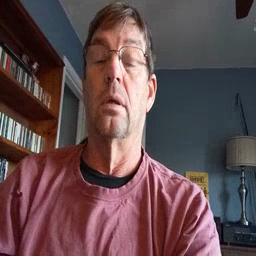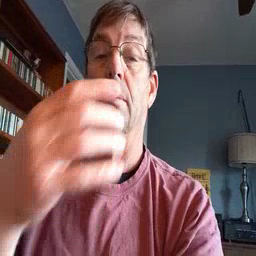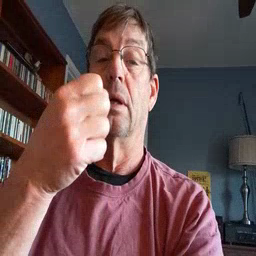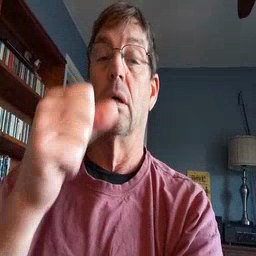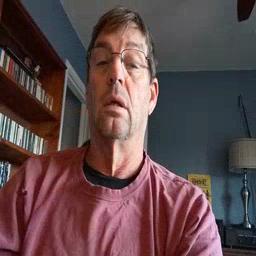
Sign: milk